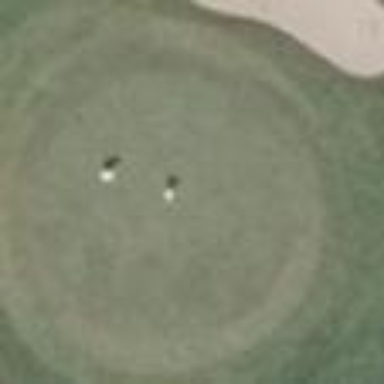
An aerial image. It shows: Golf green.